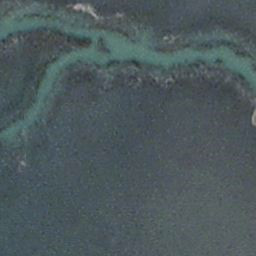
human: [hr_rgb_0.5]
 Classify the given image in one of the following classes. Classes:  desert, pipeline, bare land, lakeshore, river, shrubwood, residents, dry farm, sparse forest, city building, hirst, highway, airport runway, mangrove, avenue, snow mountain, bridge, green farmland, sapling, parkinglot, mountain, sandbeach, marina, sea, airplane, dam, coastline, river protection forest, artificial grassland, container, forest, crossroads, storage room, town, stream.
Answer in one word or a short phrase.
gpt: stream